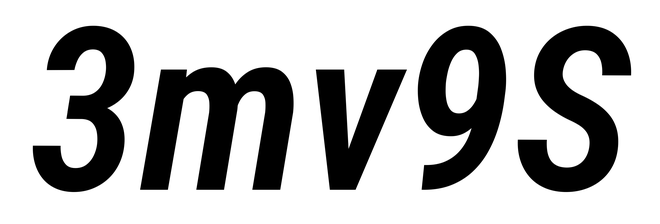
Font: Roboto-Italic_Condensed_SemiBold_Italic